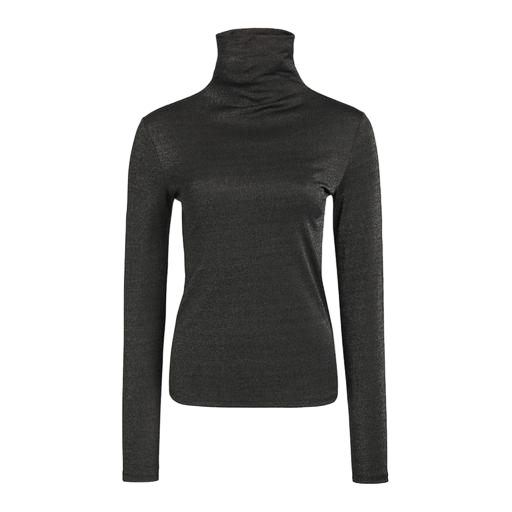
black polo-neck top, silver high neck jersey top, turtleneck tee, white background